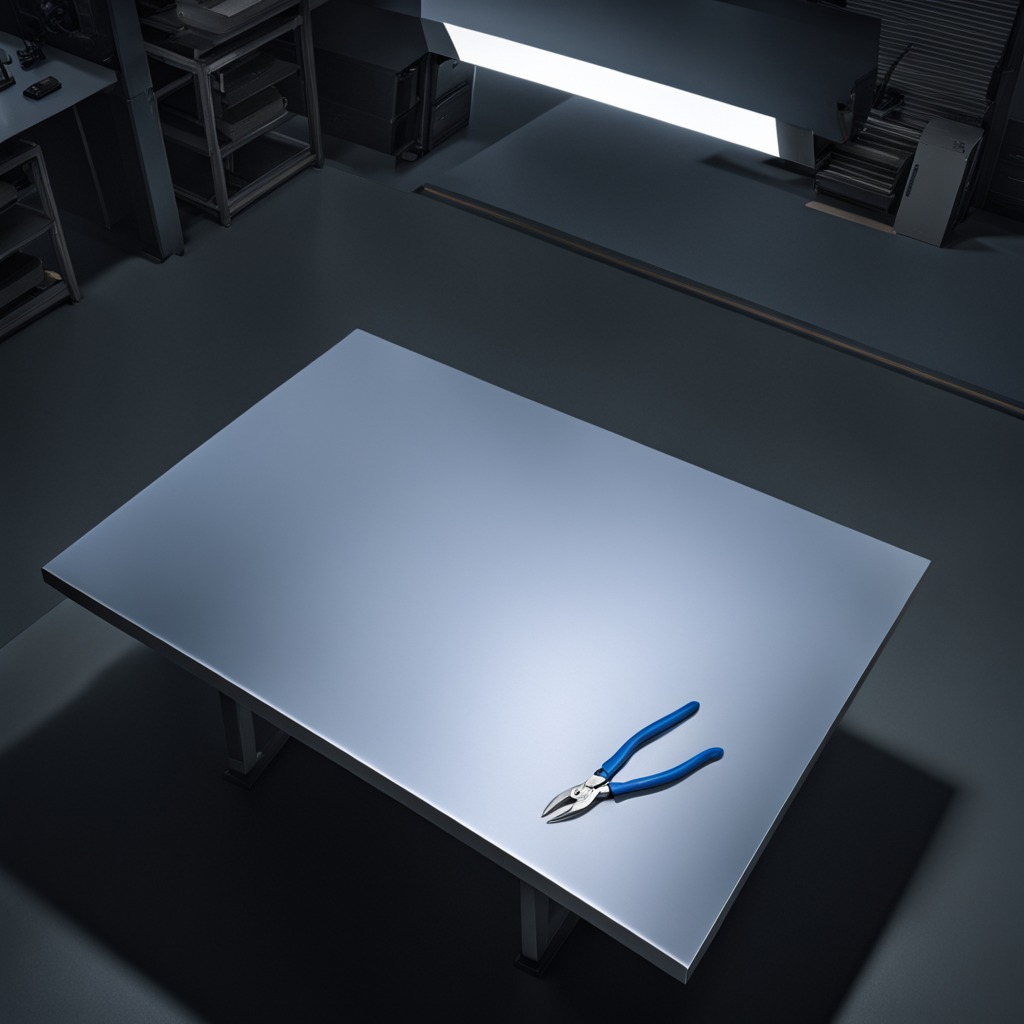
A plier is lying on a clean empty table in a basement in the evening.